Field crop: maize
Growth stage: 1
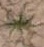
Species: salsola